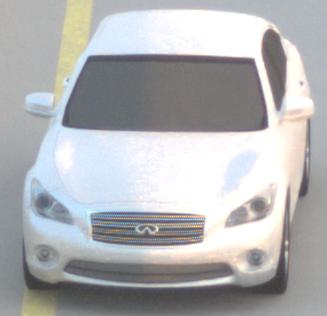
Make: Infiniti
Model: M 37
Detailed model: M (Y51)
Model produced from: 2010/10
Model produced until: 2013/11
Doors: 4
Color: white
Road condition: dry road
Daytime: sunrise or sunset
Contrast: low contrast